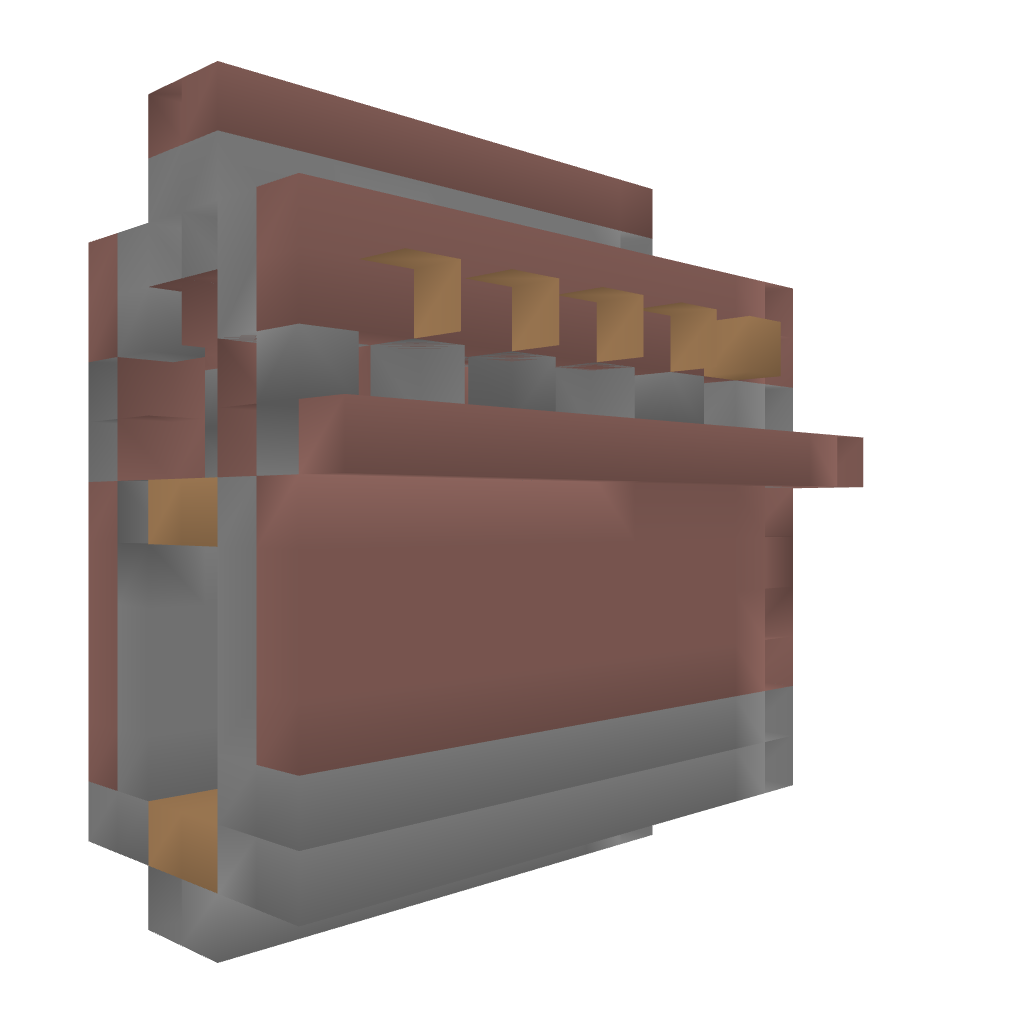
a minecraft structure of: Castle Module - Corner bad low quality